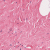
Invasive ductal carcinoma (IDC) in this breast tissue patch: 0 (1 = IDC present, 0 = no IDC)